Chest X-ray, PA view. Patient: 51 years old, sex M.
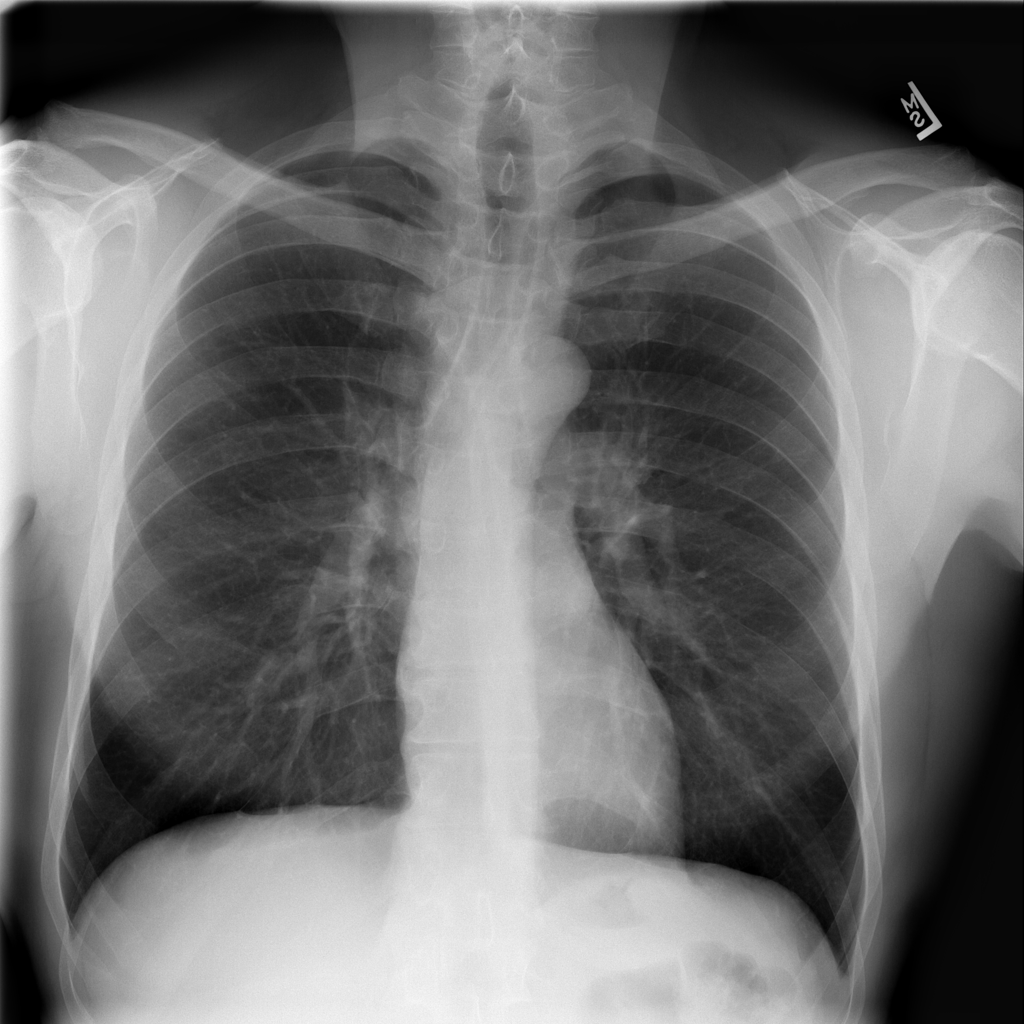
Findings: No Finding